Field crop: tomato
Growth stage: 2
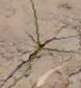
Species: cyperus